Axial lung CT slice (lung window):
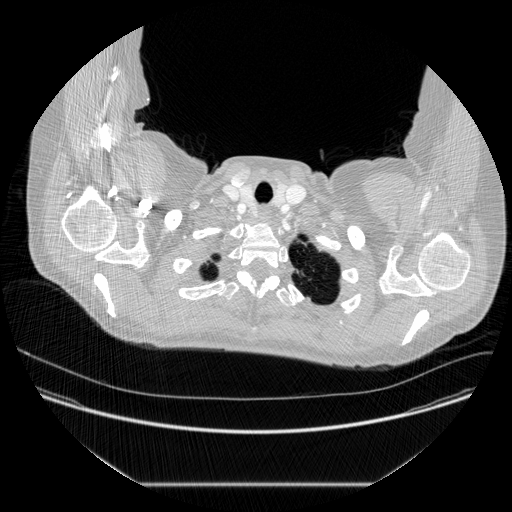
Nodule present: no